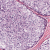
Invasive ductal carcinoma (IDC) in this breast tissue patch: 0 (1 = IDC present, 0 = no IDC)